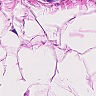
Metastatic tissue present: no